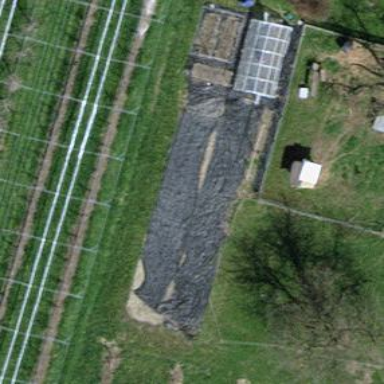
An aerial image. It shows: Greenhouse.